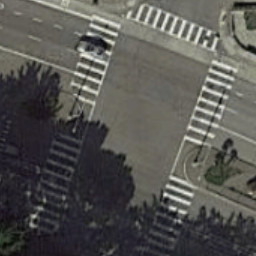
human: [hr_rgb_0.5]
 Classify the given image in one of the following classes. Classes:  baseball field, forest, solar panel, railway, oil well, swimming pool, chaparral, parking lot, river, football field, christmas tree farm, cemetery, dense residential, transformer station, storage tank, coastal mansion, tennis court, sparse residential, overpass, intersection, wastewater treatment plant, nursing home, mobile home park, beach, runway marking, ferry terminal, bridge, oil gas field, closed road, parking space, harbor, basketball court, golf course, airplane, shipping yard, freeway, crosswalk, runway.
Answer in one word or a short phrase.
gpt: crosswalk